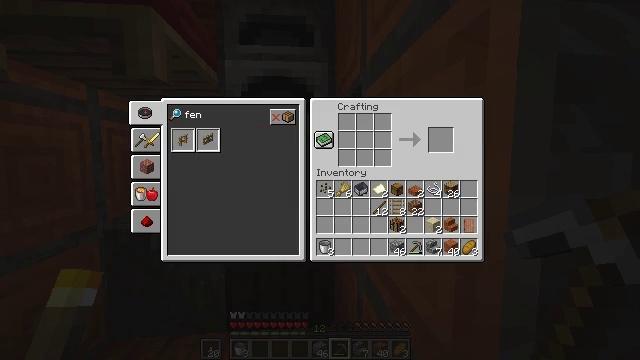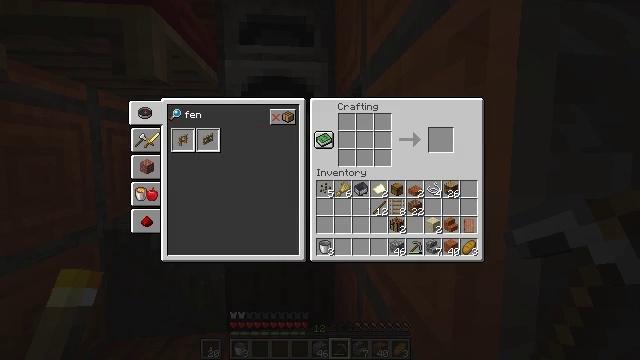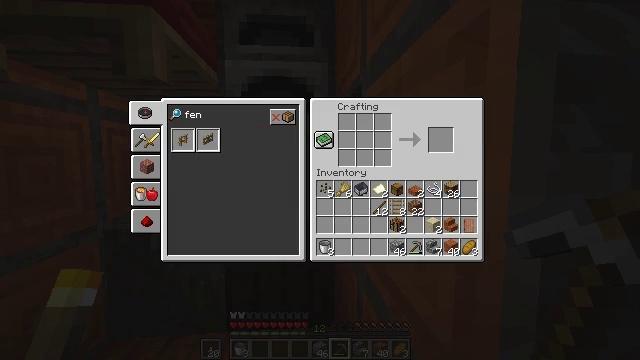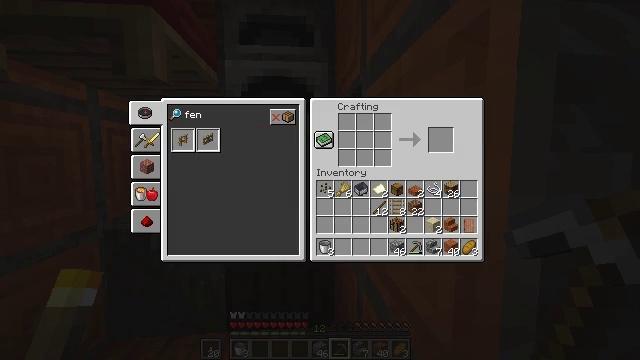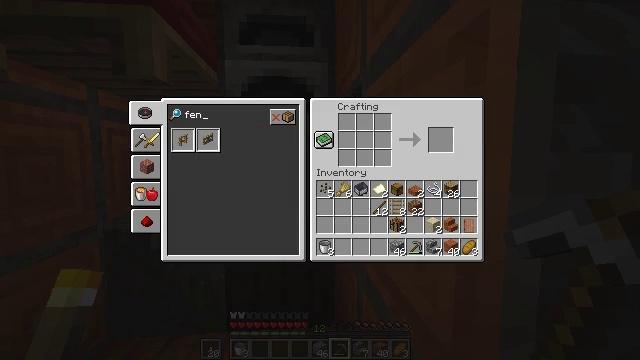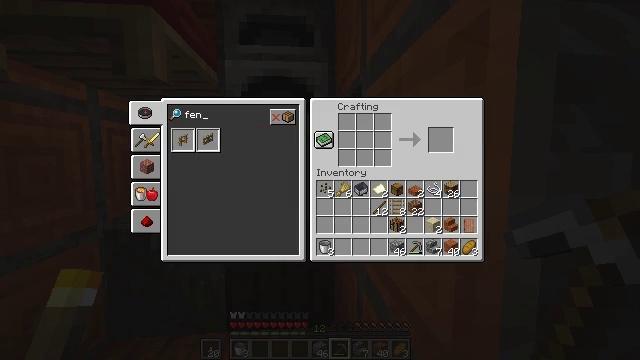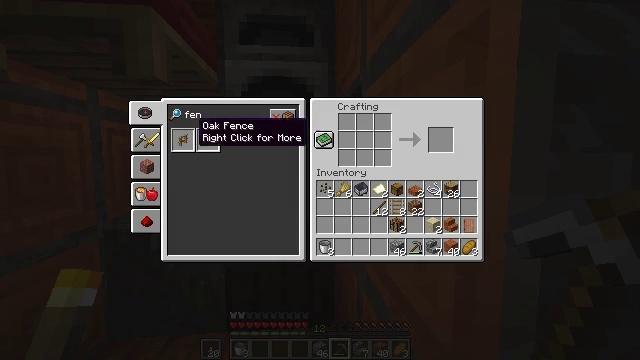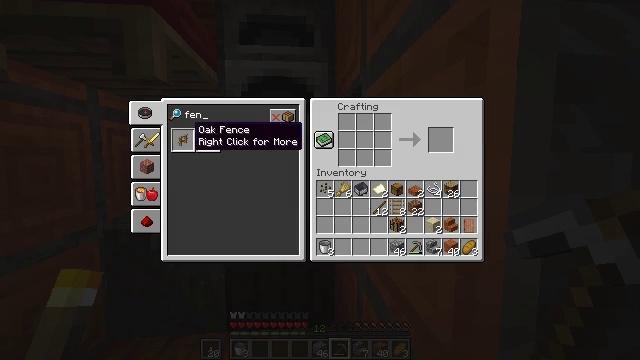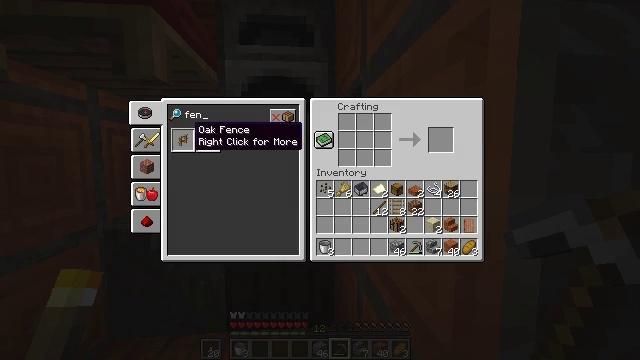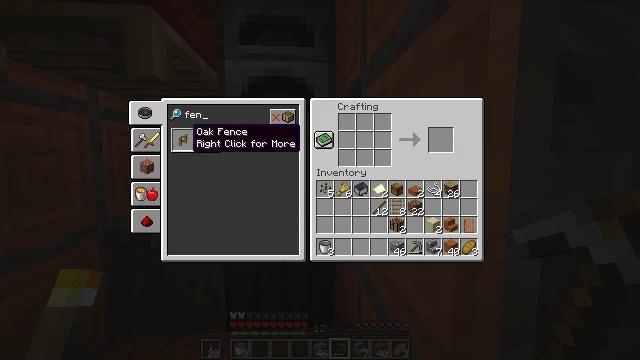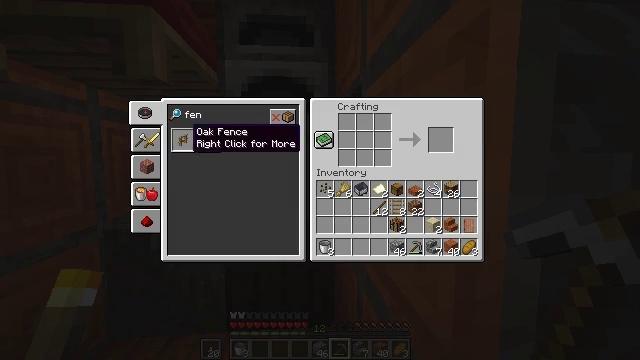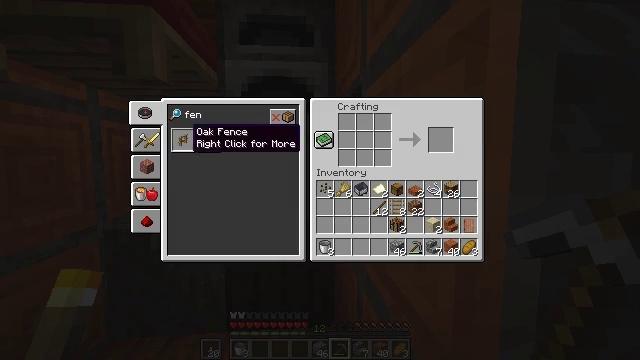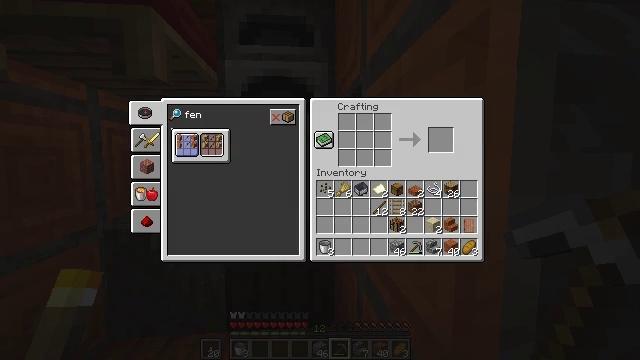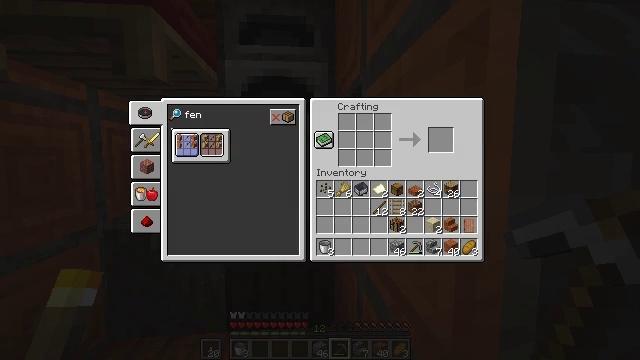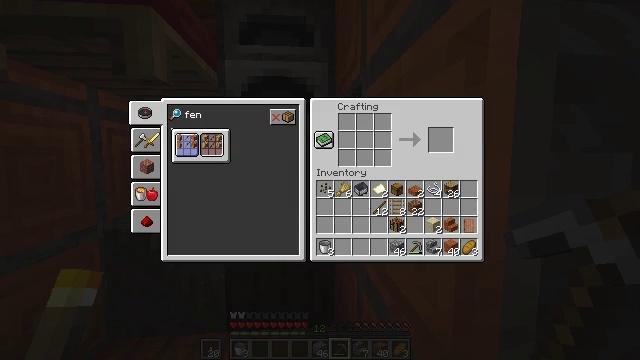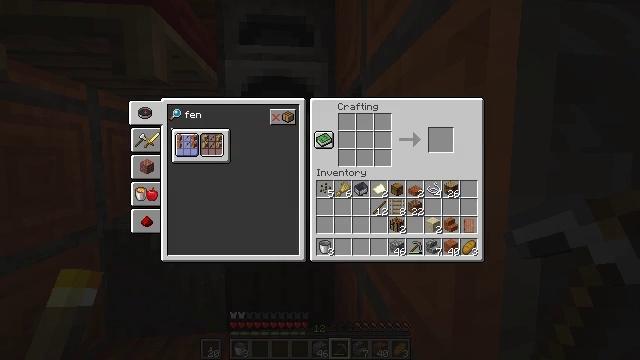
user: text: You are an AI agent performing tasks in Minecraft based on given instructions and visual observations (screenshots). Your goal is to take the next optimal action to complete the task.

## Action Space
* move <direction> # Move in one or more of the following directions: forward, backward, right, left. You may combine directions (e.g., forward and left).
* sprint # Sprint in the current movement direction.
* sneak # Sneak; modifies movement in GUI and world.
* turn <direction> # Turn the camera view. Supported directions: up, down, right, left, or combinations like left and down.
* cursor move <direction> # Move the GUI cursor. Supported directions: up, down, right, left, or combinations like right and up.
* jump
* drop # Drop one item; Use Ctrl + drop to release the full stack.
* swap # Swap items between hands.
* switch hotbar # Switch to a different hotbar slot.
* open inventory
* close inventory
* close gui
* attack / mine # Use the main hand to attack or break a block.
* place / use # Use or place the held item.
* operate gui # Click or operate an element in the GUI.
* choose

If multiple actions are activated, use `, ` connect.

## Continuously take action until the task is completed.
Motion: motion action
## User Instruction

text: Create an acacia fence using acacia planks and sticks.
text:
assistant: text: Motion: no_op
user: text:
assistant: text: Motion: no_op
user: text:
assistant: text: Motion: no_op
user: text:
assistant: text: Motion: no_op
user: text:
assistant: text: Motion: no_op
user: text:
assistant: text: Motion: cursor move left and down
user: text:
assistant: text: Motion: no_op
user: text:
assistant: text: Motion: no_op
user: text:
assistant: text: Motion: no_op
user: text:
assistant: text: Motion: no_op
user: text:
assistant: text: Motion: no_op
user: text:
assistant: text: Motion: choose
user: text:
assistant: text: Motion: choose
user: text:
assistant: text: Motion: choose
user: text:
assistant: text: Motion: no_op
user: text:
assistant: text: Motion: no_op
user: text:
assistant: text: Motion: no_op
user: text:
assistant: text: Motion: no_op
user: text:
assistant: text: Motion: sneak
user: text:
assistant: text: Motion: sneak
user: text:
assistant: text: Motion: sneak
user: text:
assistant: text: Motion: sneak
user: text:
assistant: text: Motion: sneak
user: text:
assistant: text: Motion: sneak
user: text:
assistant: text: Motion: sneak
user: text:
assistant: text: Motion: sneak
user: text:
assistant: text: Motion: sneak
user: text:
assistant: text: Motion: sneak
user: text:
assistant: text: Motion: sneak
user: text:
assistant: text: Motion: sneak